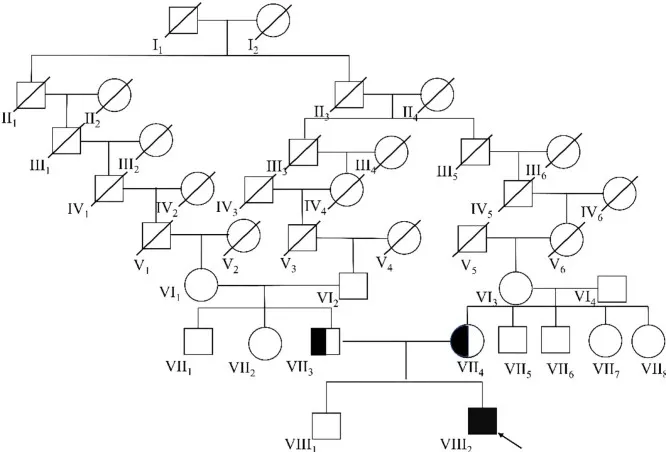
The complete eight-generational Chinese pedigree. The proband affected by ITGA7 is indicated with an arrow and a dark box.
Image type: electrography (ekg)